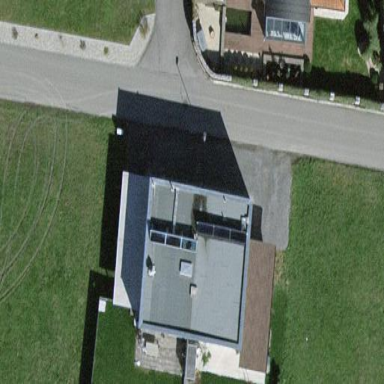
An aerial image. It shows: Detached building with flat roof.